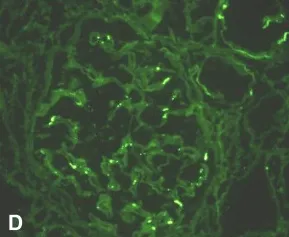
Pathologic findings in a patient with rifampin-associated acute tubulointerstitial nephritis and Fanconi syndrome. Complement 3. In mesangial spaces and tubules.
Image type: pathology (immunostaining)